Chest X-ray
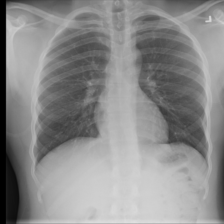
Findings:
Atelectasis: negative
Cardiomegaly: negative
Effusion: negative
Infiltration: negative
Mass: negative
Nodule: negative
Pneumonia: negative
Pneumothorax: negative
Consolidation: negative
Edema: negative
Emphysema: negative
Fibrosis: negative
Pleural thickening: negative
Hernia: negative